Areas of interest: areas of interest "Medical"
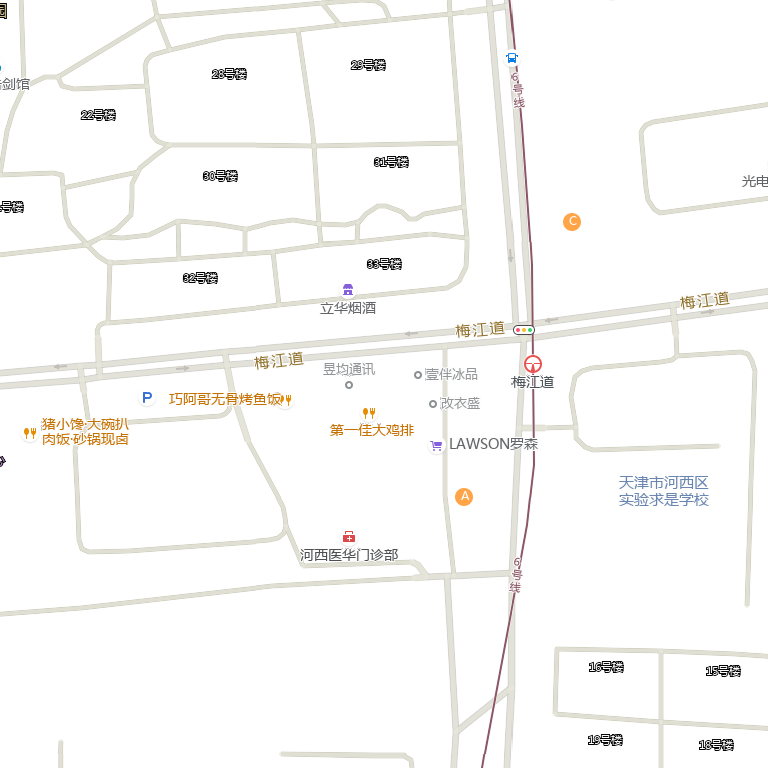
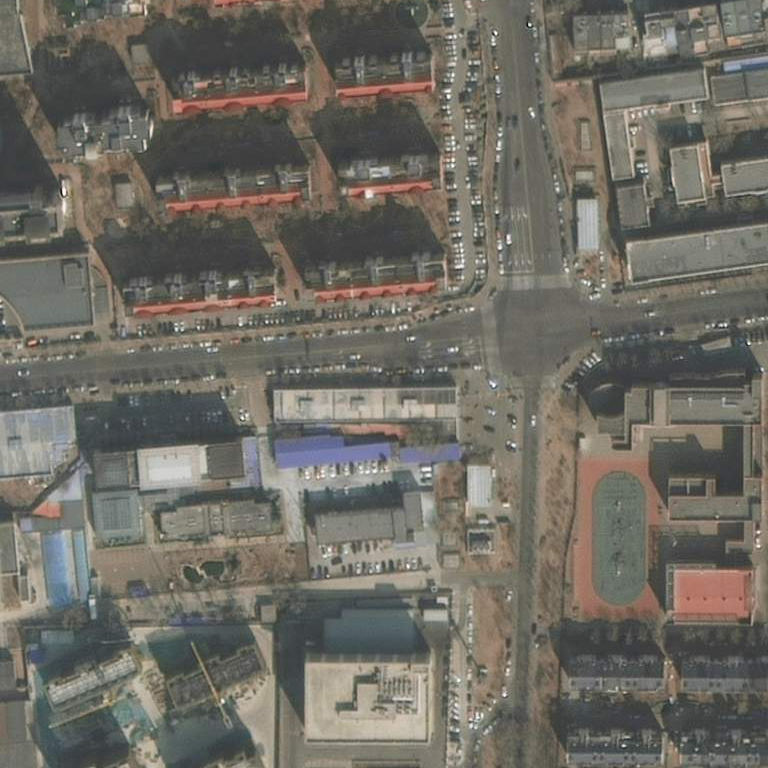